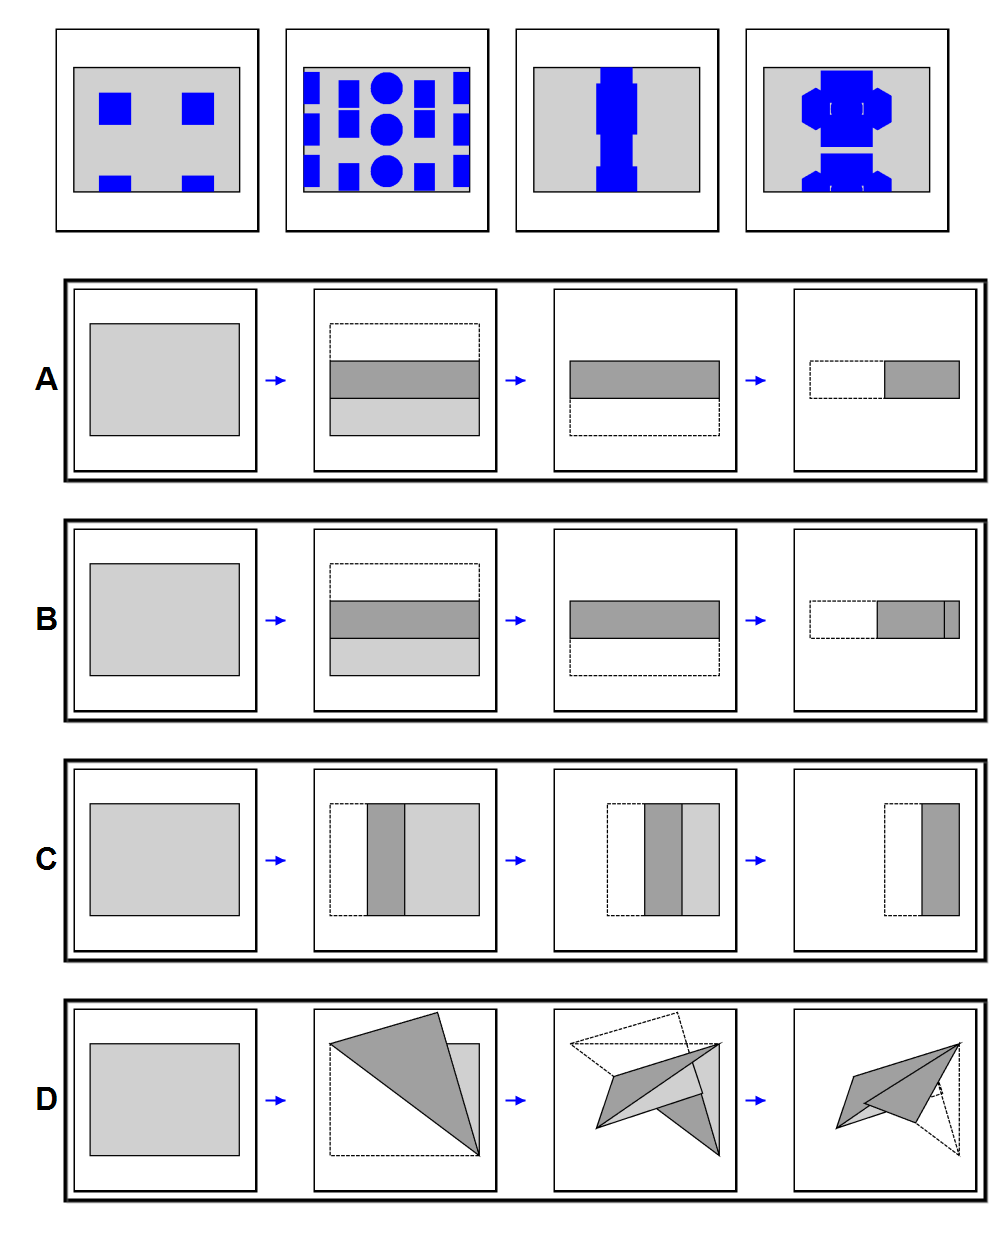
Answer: A